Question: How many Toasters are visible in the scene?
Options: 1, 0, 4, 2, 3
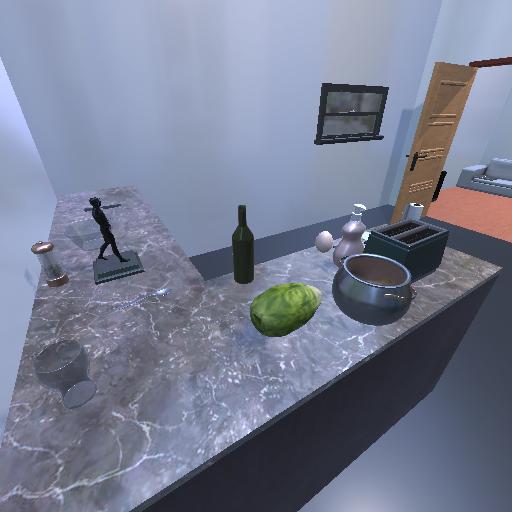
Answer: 1